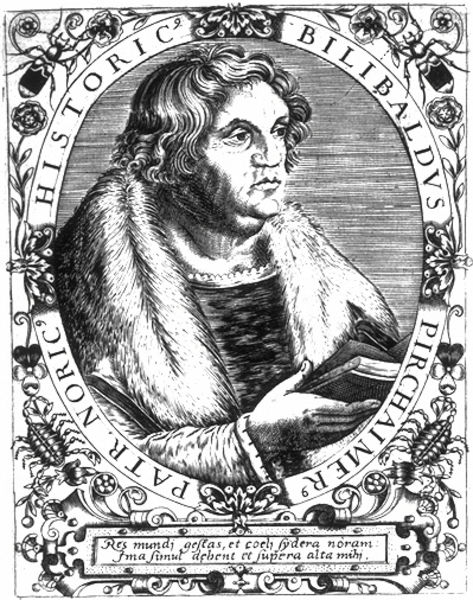
Titel: Bildnis des Willibald Pirckheimer
Künstler: Matthaeus (d.Ä.) Becker
Institution: (Seriendruck)
Schlagwörter: hand, mann, weiß, blumen, frisur, mund, nase, profil, schwarz, zeichnung, blick, blüten, rose, tiere, muster, ornament, alt, augen, bibel, geschichte, halten, hermelin, kragen, pelz, rahmen, bildnis, hände, portrait, porträt, kirche, geistlicher, gewand, haare, mantel, kinn, locken, oval, rund, ranken, schrift, könig, dick, floral, ornamente, verzierung, stola, buch, medaillon, umrahmung, druck, schwarzweiss, stich, text, herrscher, insekten, pelzkragen, halbprofil, rasiert, mittelalter, priester, mönch, luther, adliger, gelehrter, käfer, porträit, ornamentik, kupferstich, fellkragen, latein, lateinisch, hed, seriendruck, anken, skorpion, willibald, pirckheimer, viola, oirträt, historiker, bel, bilibaldus, uther, pirchaimer, historic, s-w-druck, skorione